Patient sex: M
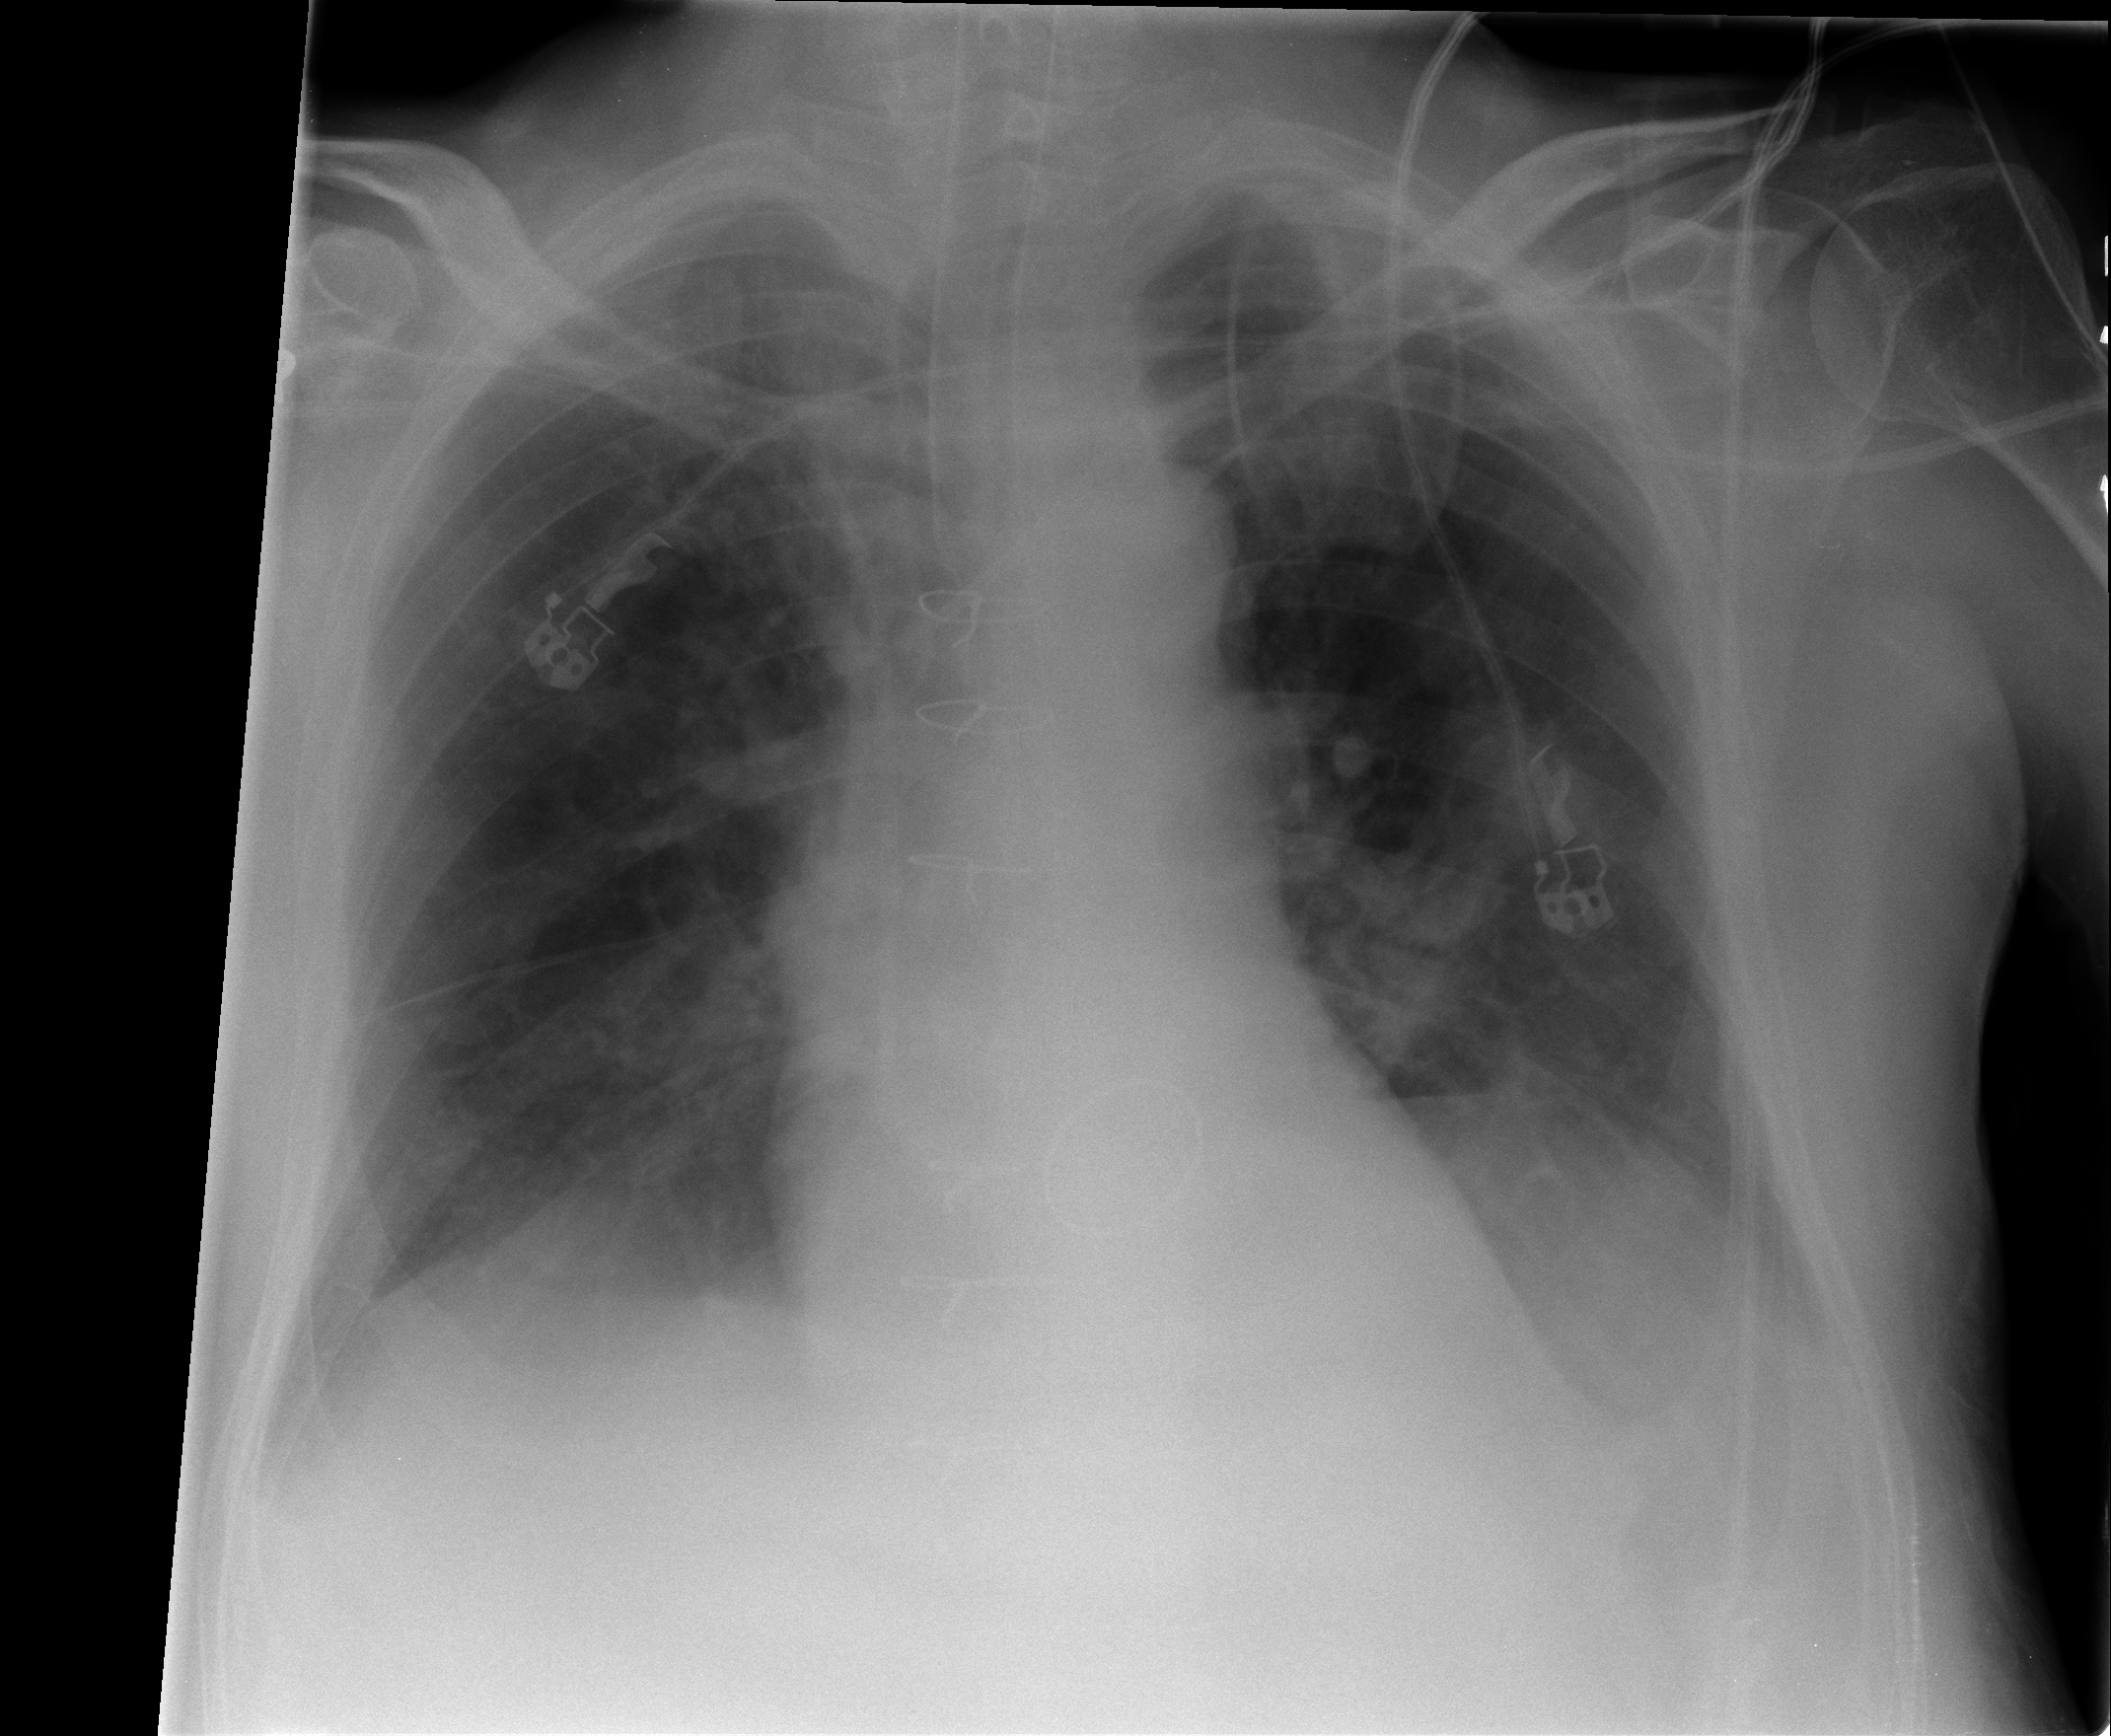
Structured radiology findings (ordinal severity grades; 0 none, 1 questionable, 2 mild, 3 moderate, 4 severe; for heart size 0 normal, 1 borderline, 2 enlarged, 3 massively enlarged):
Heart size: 0
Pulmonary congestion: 1
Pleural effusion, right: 2
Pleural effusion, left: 2
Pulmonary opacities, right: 0
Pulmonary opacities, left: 0
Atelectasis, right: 2
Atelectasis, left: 2